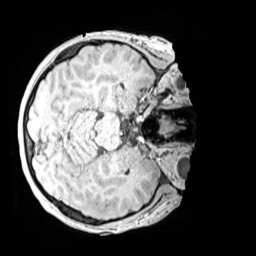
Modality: MP2RAGE
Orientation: axial
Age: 13
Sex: female
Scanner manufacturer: siemens
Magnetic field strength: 3 T
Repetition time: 4 s
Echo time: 0.00299 s